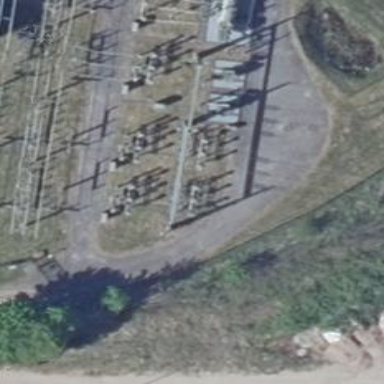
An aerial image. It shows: Three power lines with cables.